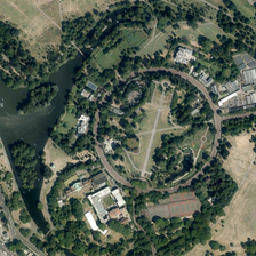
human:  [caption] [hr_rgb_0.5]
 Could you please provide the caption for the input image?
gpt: there is a pond on the yellow green land with a park and a school among trees .

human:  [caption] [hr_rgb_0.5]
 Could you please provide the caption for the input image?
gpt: this park is surrounded by a road circle which is smart with lush trees .

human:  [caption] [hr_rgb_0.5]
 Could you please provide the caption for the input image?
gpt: Circle pass is next to the lake in the park.

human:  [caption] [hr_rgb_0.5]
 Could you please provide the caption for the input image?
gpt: the boomerang shaped park is surrpunded by buildings .

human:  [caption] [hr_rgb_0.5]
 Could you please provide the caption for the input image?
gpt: There is a circular path near a lake in the park.